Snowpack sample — Buffalo Mountain, Silverthorne, Colorado, USA (2/22/26, 2:02 PM MST)
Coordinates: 39.622, -106.113
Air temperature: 33 °F
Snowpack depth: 63 cm
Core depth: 20 cm
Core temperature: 24.8 °F
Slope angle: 11°, slope face: 116°
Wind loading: low
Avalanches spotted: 0
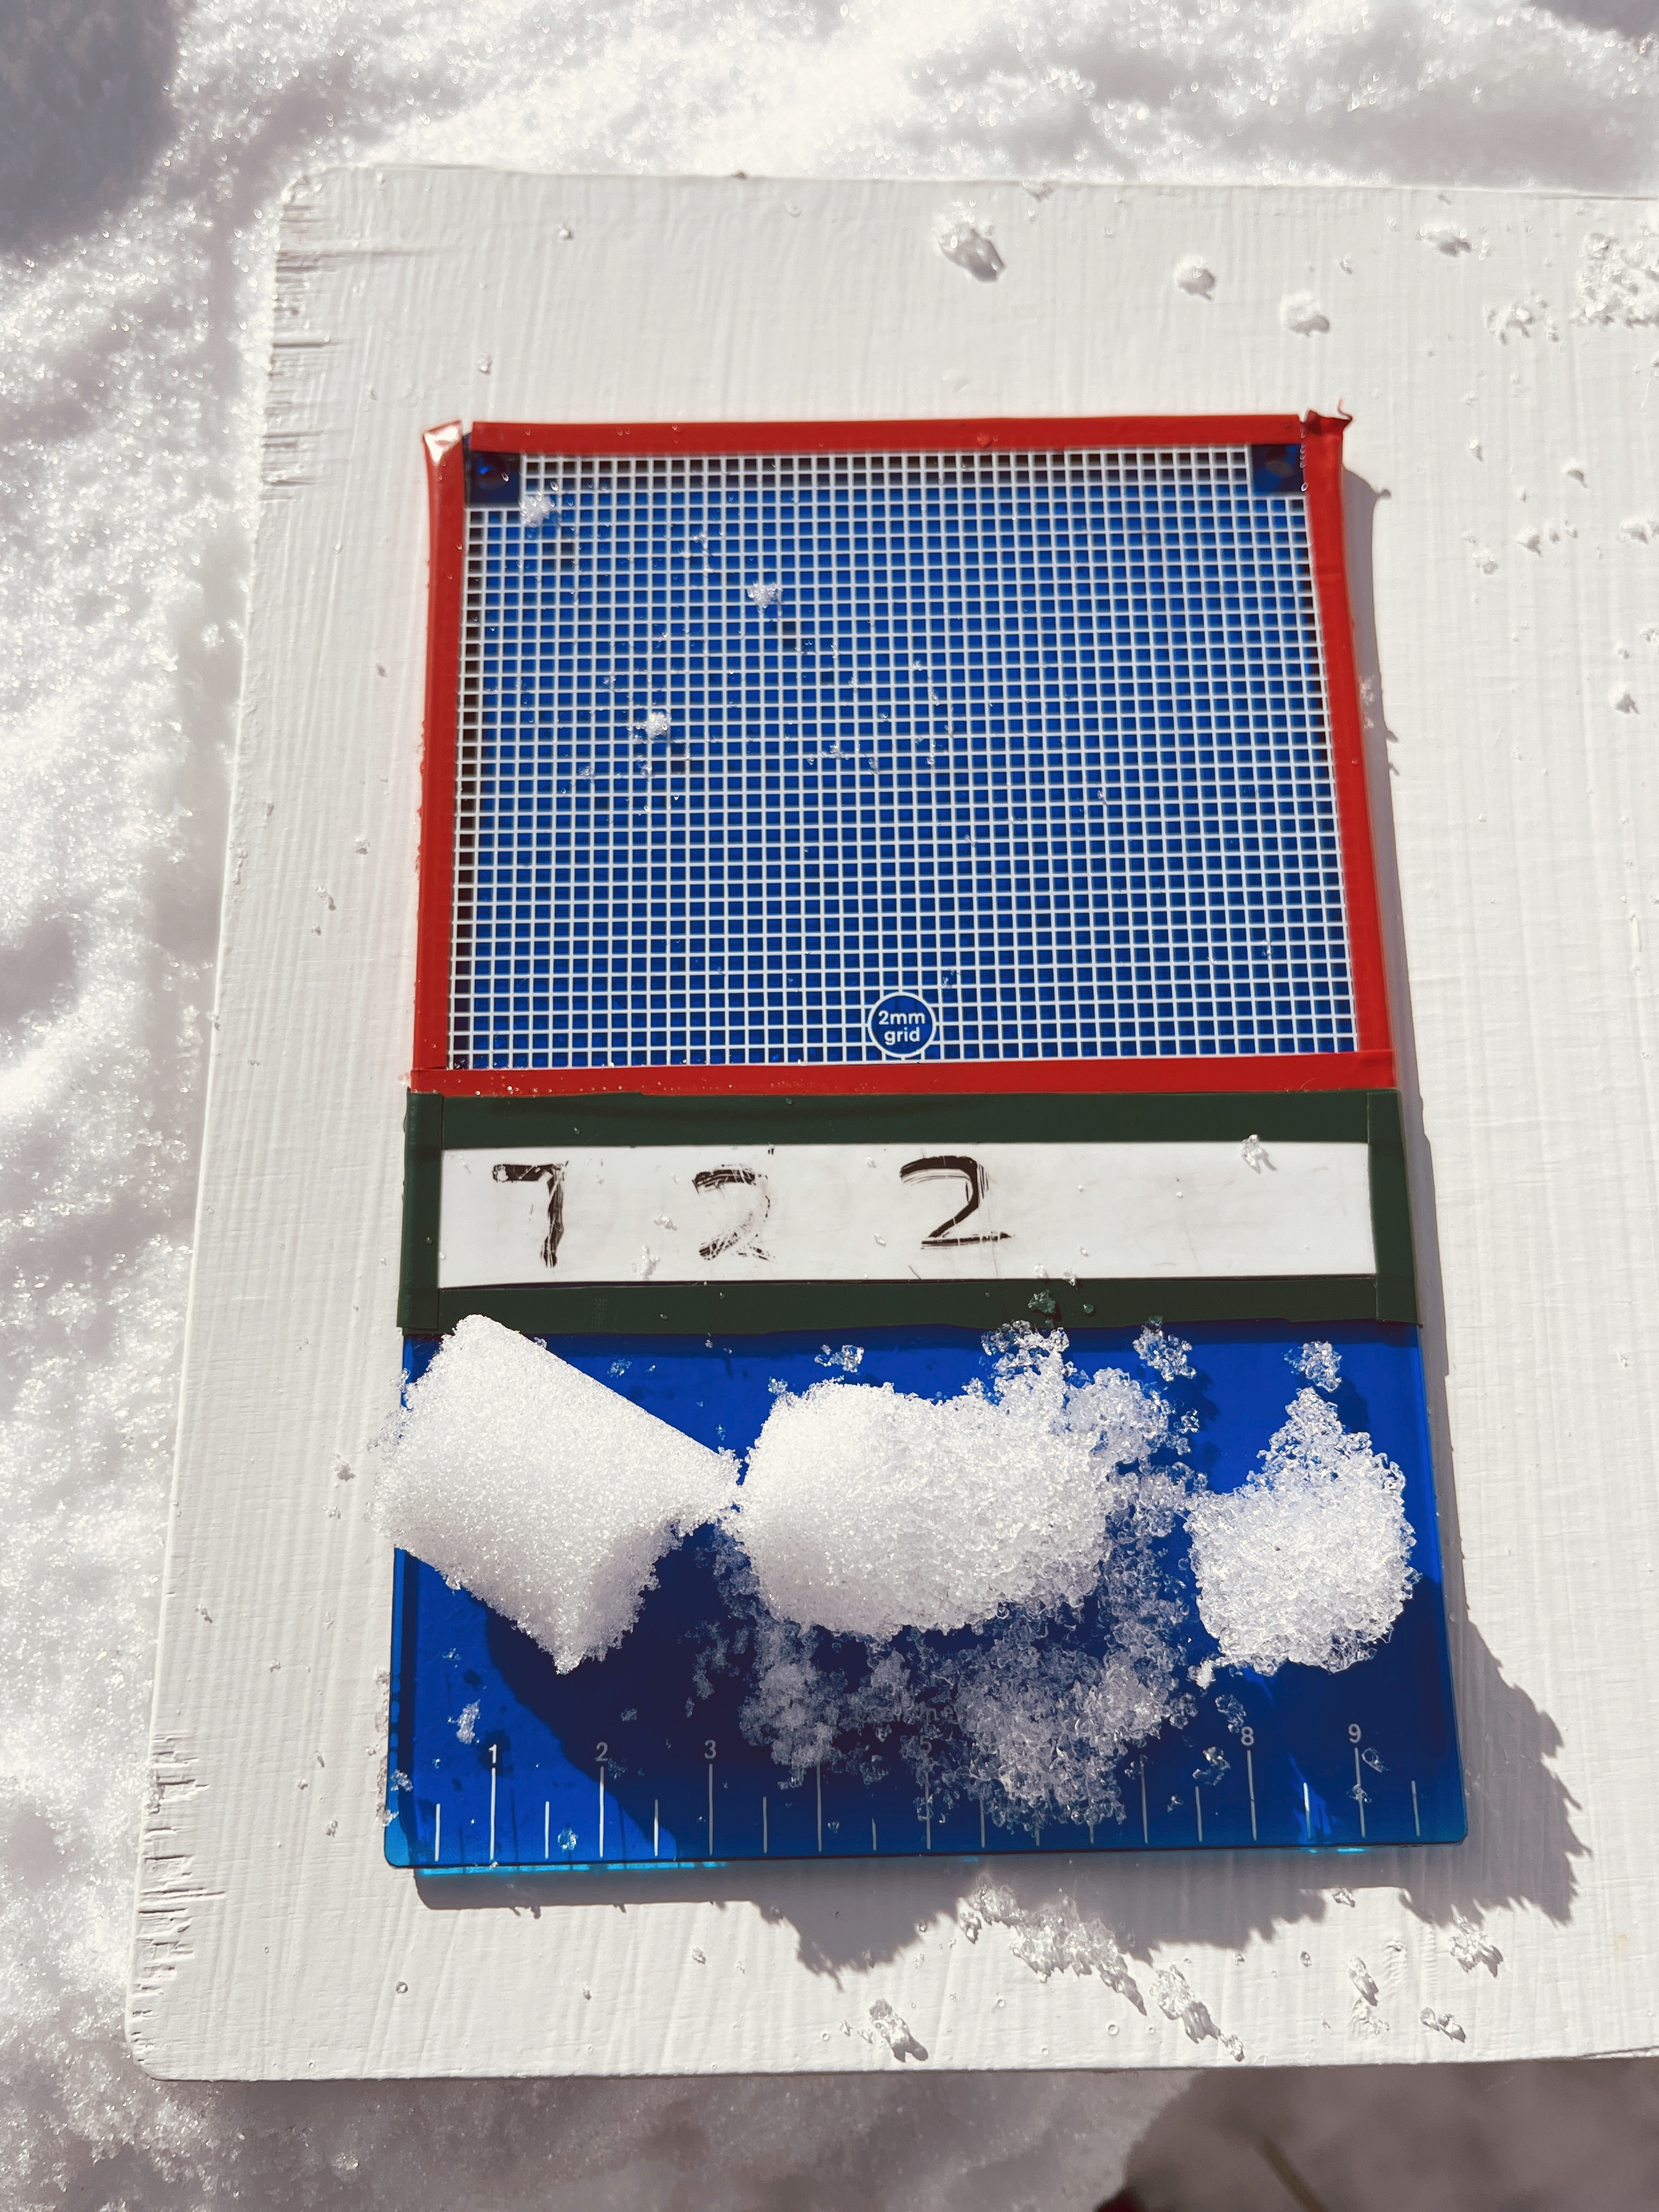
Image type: crystal_card
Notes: In a firebreak similar to site 1, minimal wind loading with no spotted avalanches (not many faces in view though)